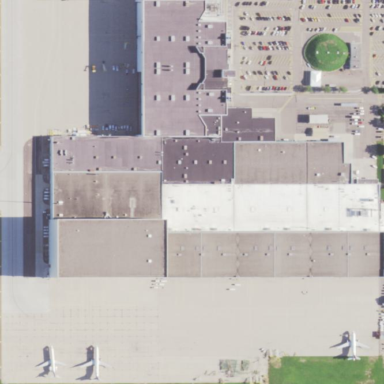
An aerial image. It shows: Apron at the airport.